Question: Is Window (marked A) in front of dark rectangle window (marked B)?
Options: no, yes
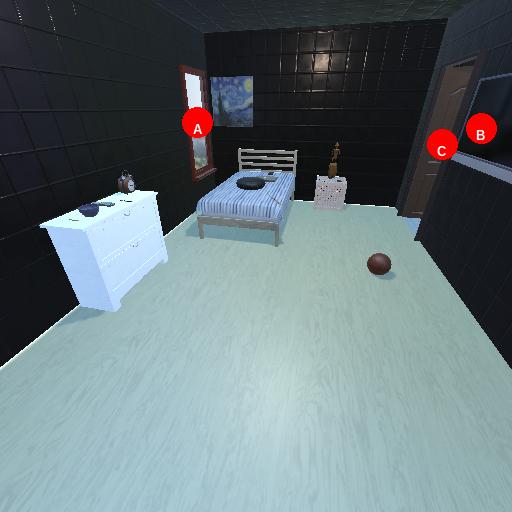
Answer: no